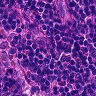
Metastatic tissue present: no